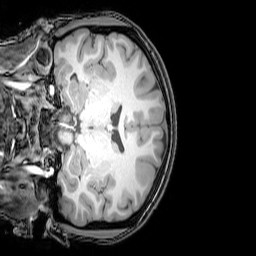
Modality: T1w
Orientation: coronal
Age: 22
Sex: female
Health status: healthy
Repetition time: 0.081 s
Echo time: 0.037 s